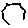
Label: hexagon